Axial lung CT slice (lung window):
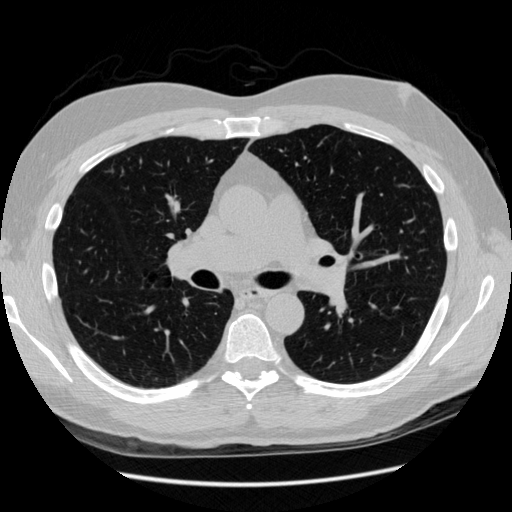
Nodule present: no